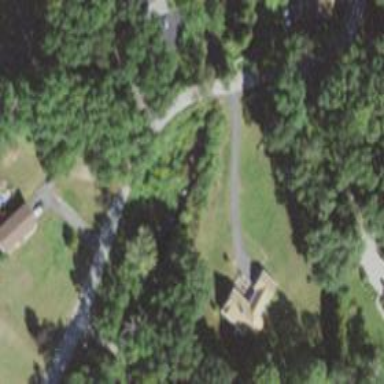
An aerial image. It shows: Residential driveway.